Interaction volume radius: 10 \u00c5
Interaction volume height: 25 \u00c5
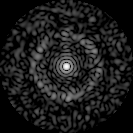
Disorder parameter: 0.8416